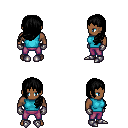
a pixel art fantasy rpg character, male body template, human, dark skin, teal sleeveless shirt, magenta pants, black left-swept hairstyle, metal gloves, metal boots, four views (front, back, left, right), 2x2 character sprite sheet, small pixel art, hard edges, no anti-aliasing